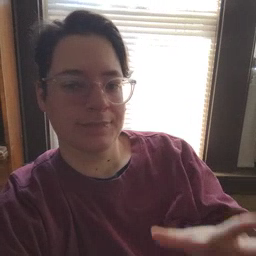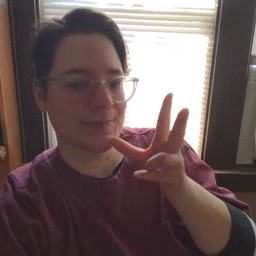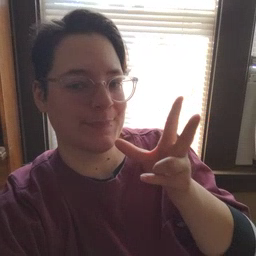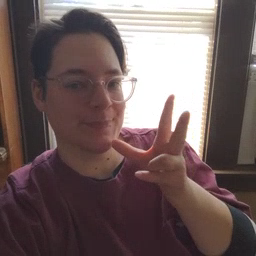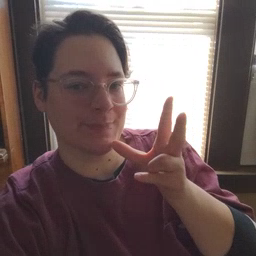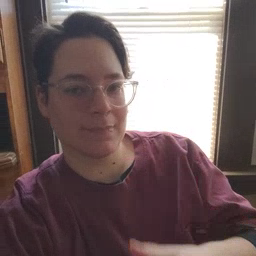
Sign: hen